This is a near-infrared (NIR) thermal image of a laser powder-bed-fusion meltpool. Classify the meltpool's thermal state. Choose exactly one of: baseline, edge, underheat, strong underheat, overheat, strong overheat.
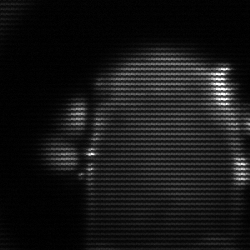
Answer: baseline